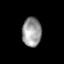
Tissue: lung
Cell type: Epithelial cells
Senescence score: 0.2277
Nuclear area (px): 548
Mean DAPI intensity: 154.188